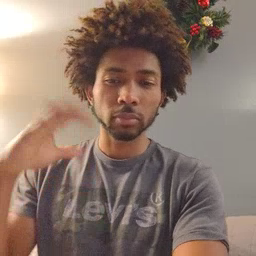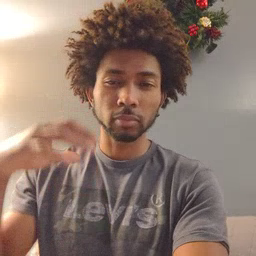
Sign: rain